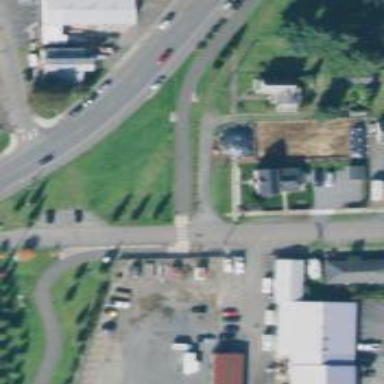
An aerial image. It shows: Marked crossing on asphalt cycleway road.